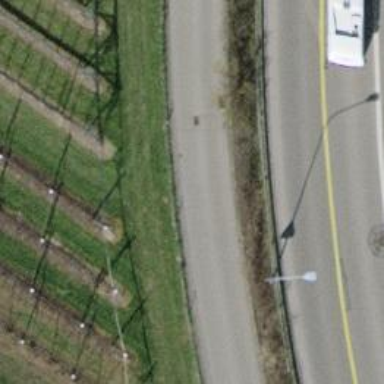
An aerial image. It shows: Asphalt service road with agricultural surroundings.